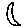
Label: moon